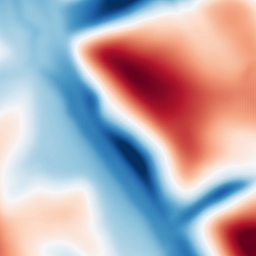
Category: multiscale
Decomposition family: dog
Decomposition parameters: sigma_low: 5
sigma_high: 50
Upsampling method: fft_zeropad
Upsampling parameters: scale: 8
Upsampling scale: 8